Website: macys
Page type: customer-info-address
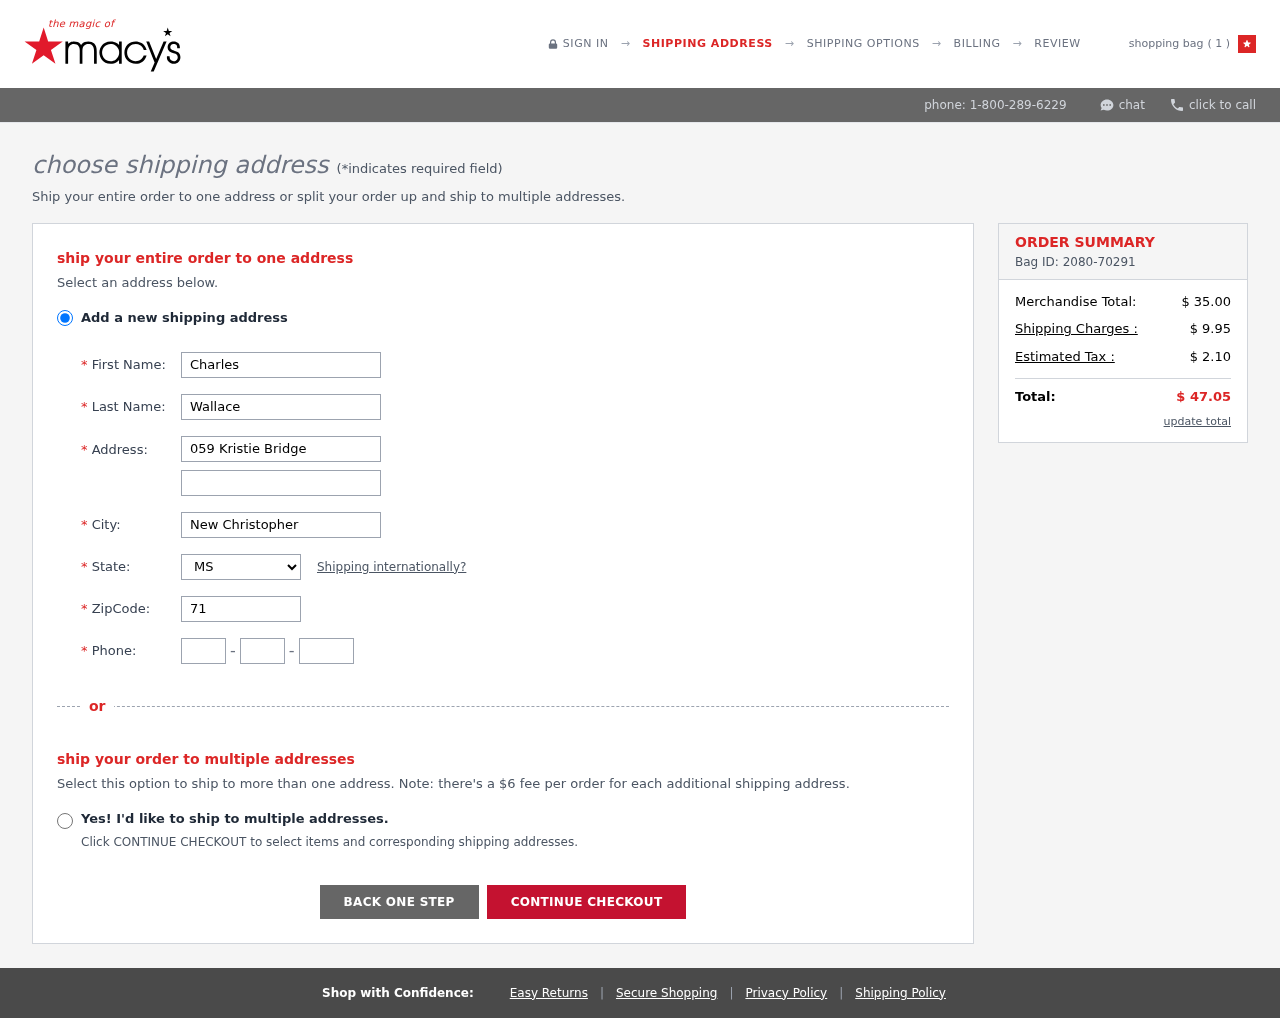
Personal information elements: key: PII_CITY
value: New Christopher
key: PII_FIRSTNAME
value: Charles
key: PII_LASTNAME
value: Wallace
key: PII_PHONE_AREA
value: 386
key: PII_PHONE_PREFIX
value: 797
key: PII_PHONE_SUFFIX
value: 1684
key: PII_POSTCODE
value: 71982
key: PII_STATE_ABBR
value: MS
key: PII_STREET
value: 059 Kristie Bridge
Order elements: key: ORDER_NUM_ITEMS
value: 1
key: ORDER_ID
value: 2080-70291
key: ORDER_SUBTOTAL
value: $ 35.00
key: ORDER_SHIPPING_COST
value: $ 9.95
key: ORDER_TAX
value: $ 2.10
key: ORDER_TOTAL
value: $ 47.05